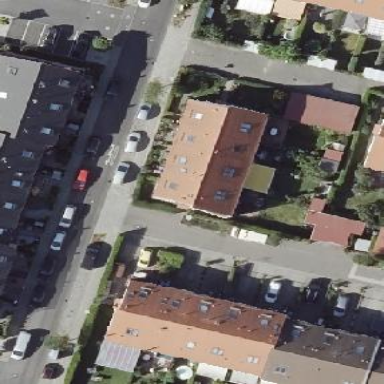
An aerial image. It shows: Terrace building.